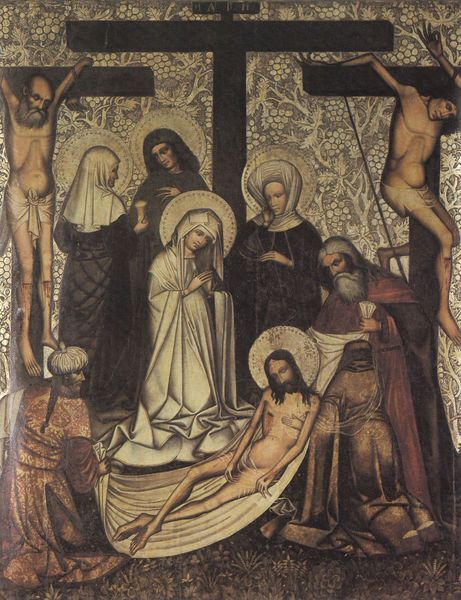
Titel: Kreuzabnahme (Mittelbild eines Flügelaltars, aus der Pfarrkirche in Chromranice)
Künstler: Meister der Beweinung
Institution: Tarnow, Diözesanmuseum
Schlagwörter: mann, umhang, frauen, hintergrund, schwarz, weiss, ornament, gewänder, trauben, kopftuch, lendentuch, kreuz, knien, heiligenschein, christus, jesus, kreuzabnahme, kreuzigung, leichentuch, maria, turban, schächer, ölberg, t, beten gebet